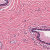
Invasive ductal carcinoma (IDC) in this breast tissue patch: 0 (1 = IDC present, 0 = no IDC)